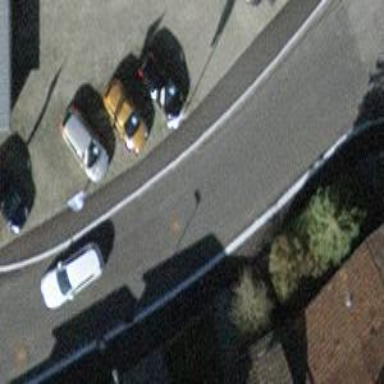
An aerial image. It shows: Uncontrolled zebra crossing on the road.